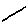
Label: line